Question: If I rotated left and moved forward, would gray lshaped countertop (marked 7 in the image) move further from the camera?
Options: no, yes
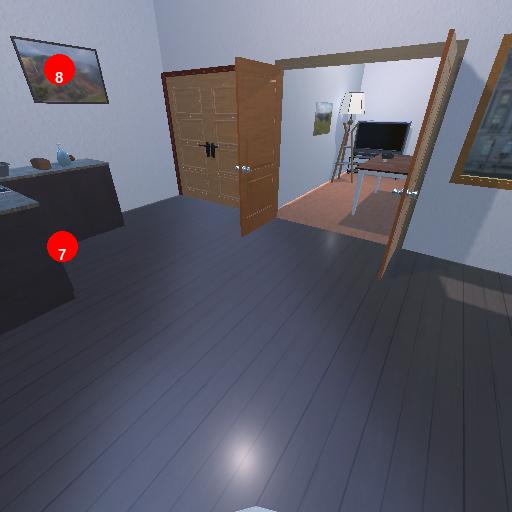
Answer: no